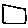
Label: square